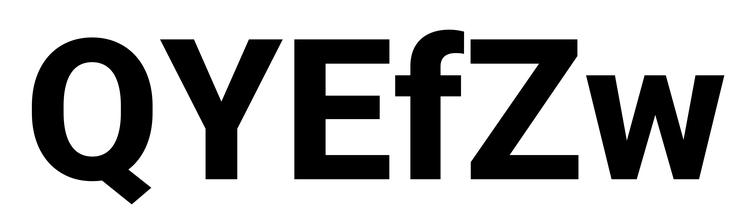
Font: Roboto_ExtraBold